八年级 · 度量几何学
, $\triangle A B C$ 是等边三角形, $P$ 为 $B C$ 上一点, 在 $A C$ 上取一点 $D$, 使 $A D=A P$,且 $\angle A P D=70^{\circ}$, 则 $\angle P A B$ 的度数是

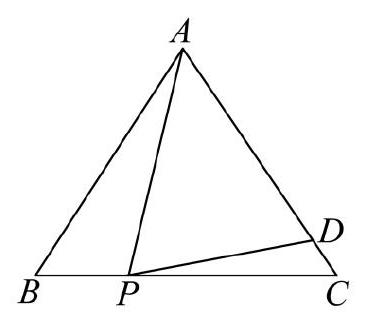
答案: $20^{\circ}$